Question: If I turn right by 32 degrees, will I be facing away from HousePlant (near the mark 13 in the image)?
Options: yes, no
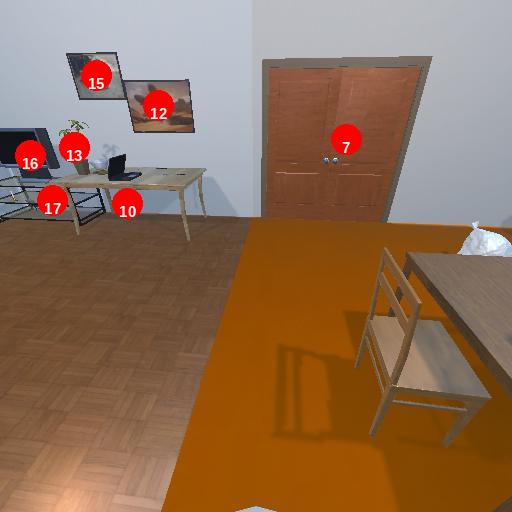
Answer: yes